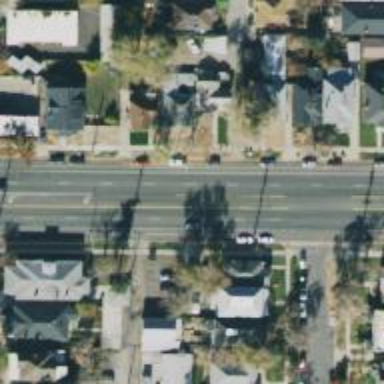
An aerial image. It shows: Secondary road with separate asphalt sidewalks.